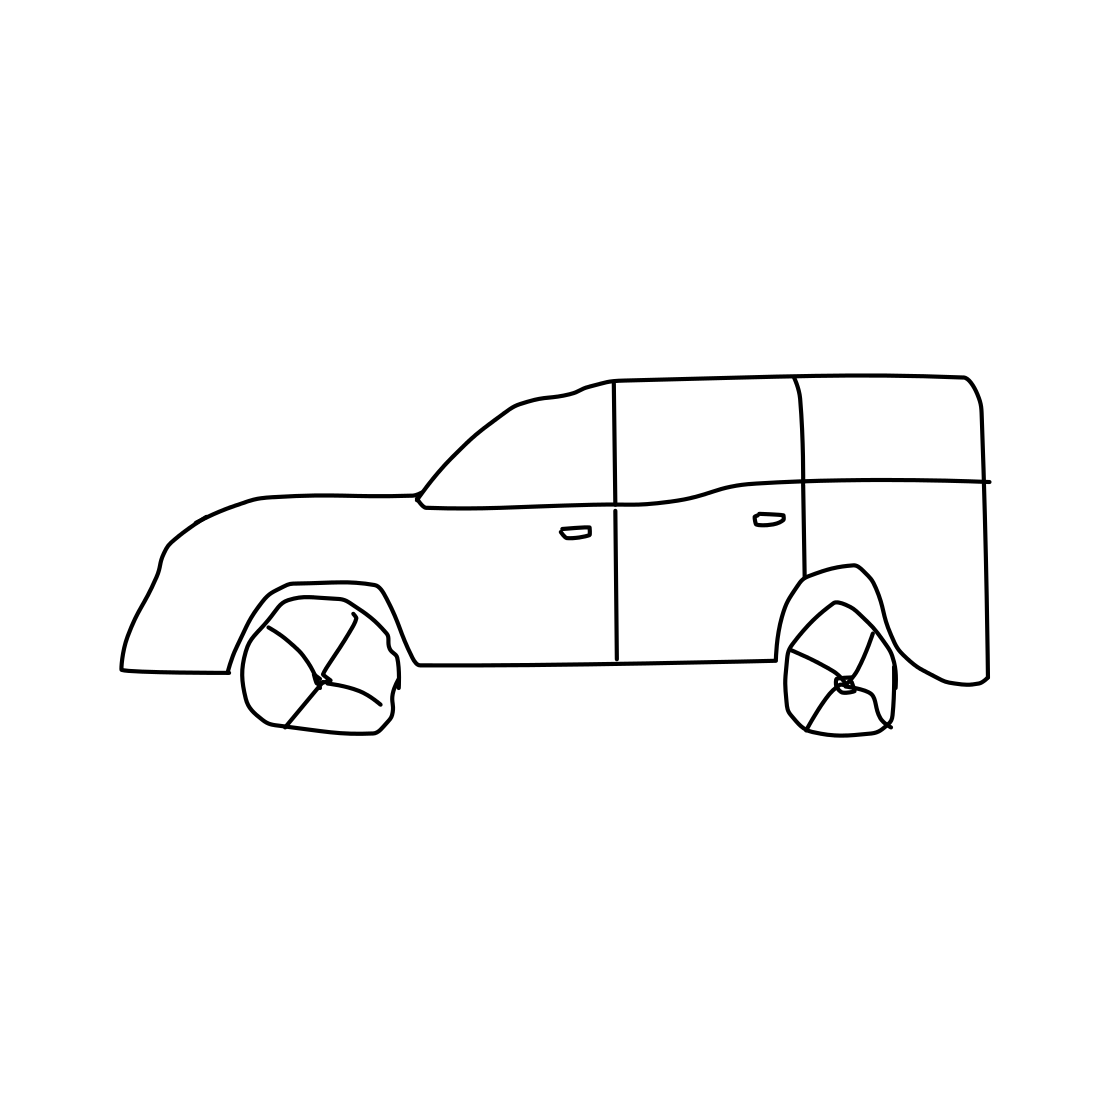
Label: suv